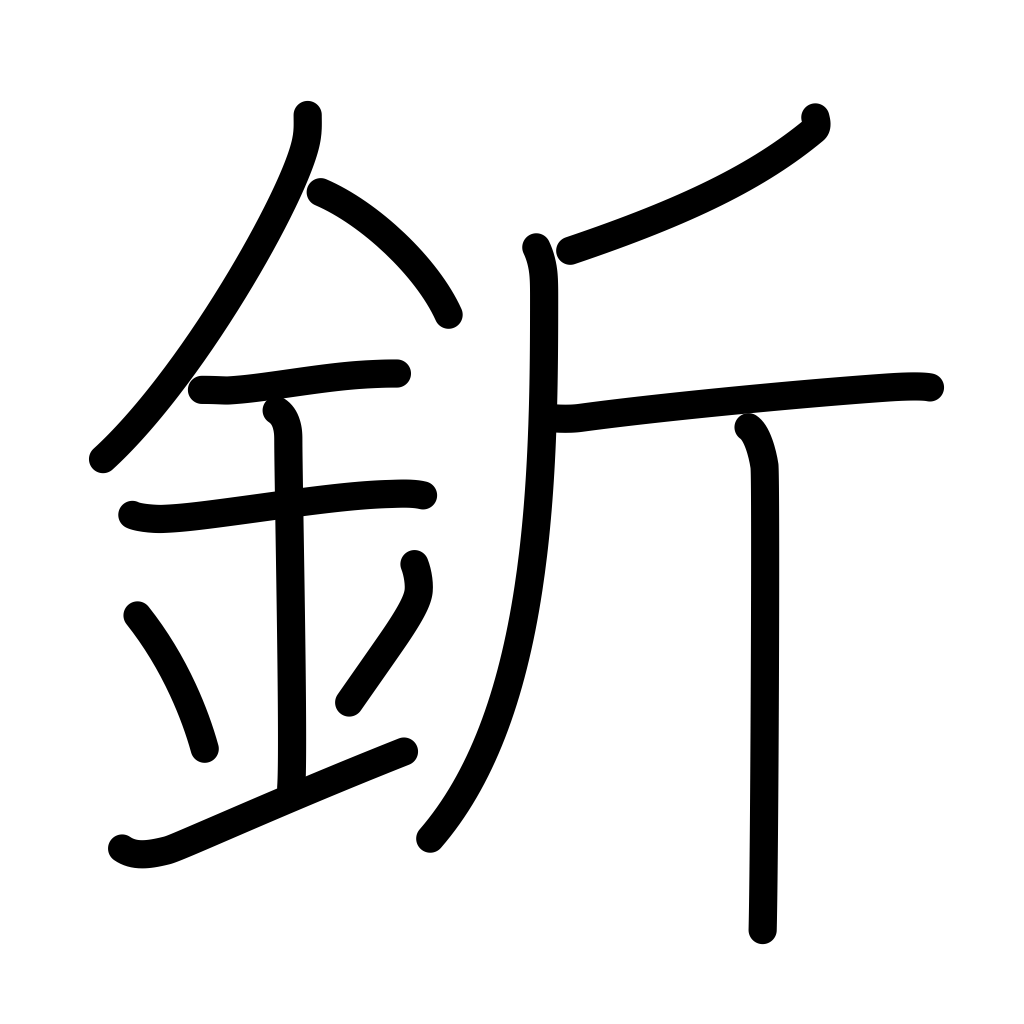
Meaning: hatchet, adze